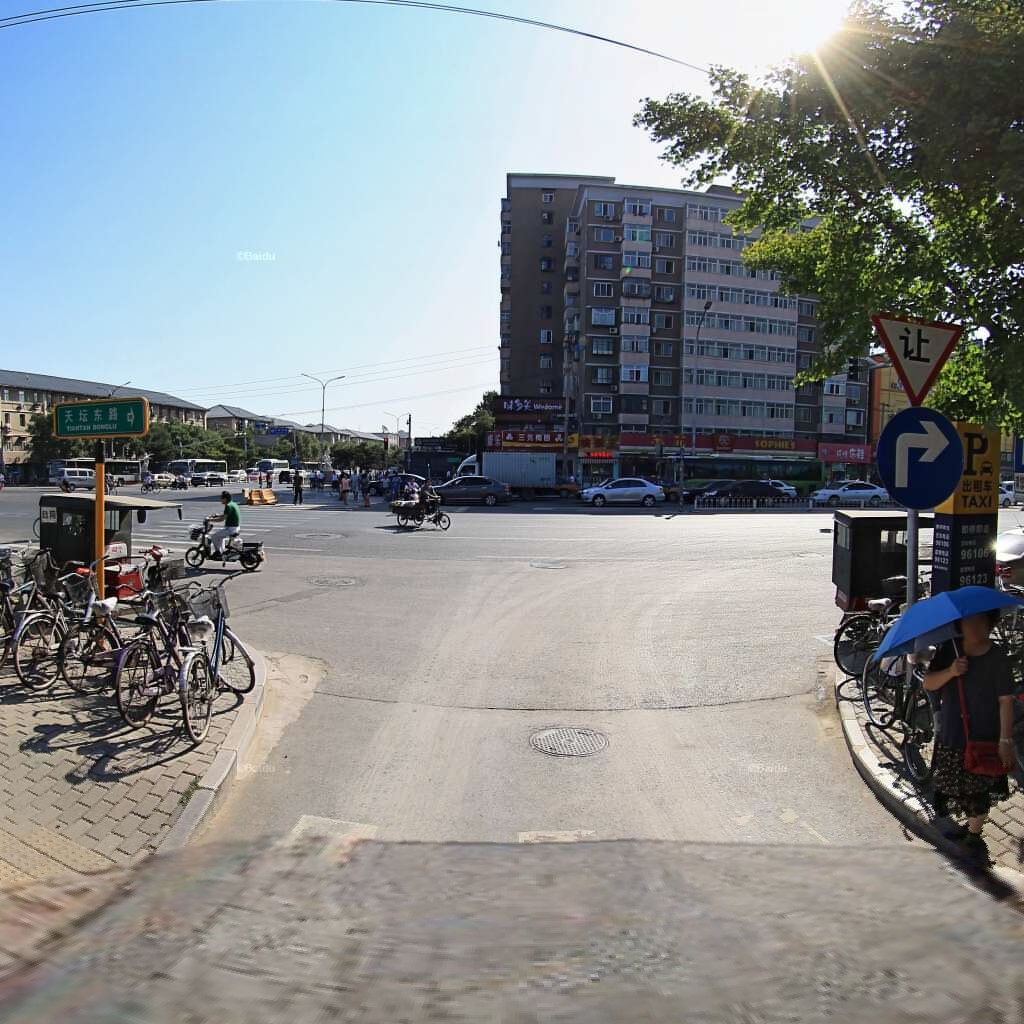
Region: Dongcheng
Road damage annotations: manhole cover, manhole cover, transverse crack, manhole cover, manhole cover, manhole cover